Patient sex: M
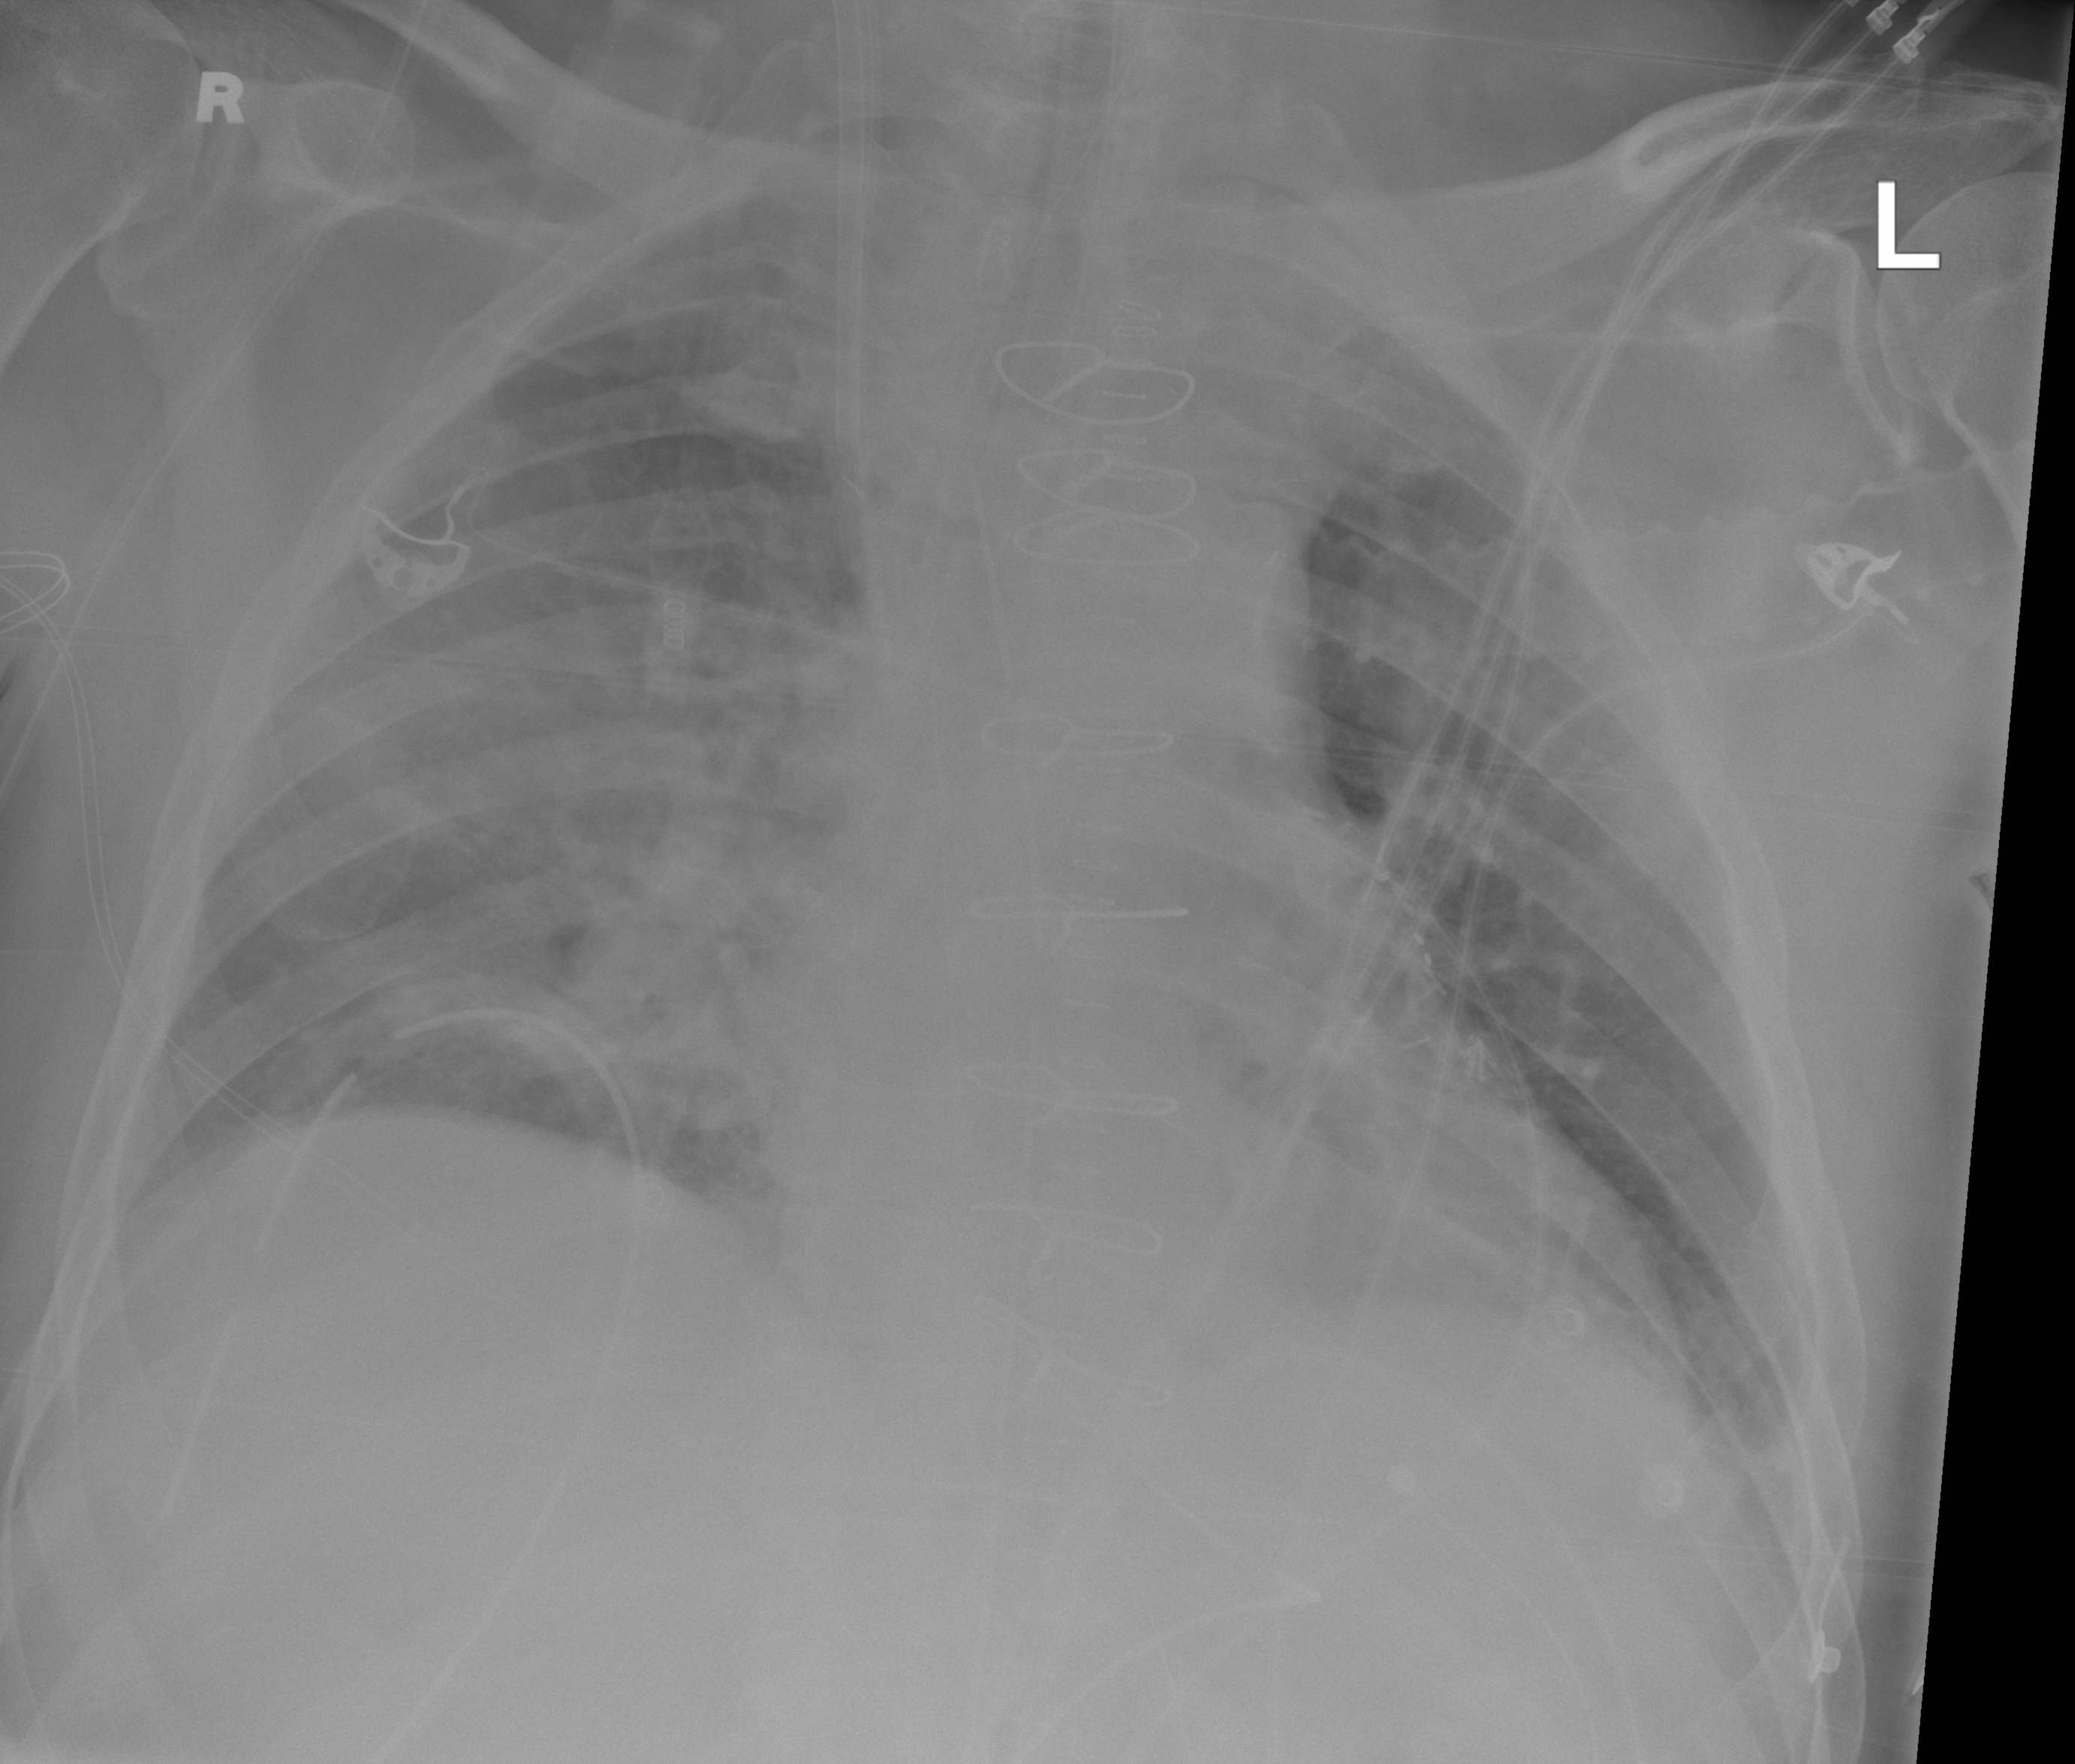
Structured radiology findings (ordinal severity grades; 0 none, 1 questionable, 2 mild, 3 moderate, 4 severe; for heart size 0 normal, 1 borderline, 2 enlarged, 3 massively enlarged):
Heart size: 2
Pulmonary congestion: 2
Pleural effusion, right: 0
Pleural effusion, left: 2
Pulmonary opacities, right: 3
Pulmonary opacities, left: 2
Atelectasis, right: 2
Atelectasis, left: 0